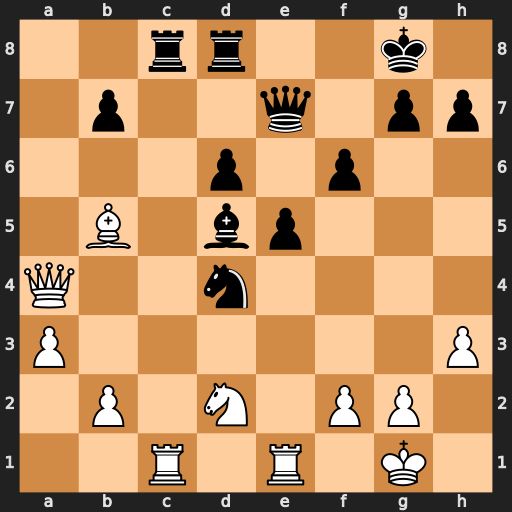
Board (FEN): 2rr2k1/1p2q1pp/3p1p2/1B1bp3/Q2n4/P6P/1P1N1PP1/2R1R1K1
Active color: w
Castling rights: -
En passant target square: -
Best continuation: Rxc8 Rxc8 Qxd4